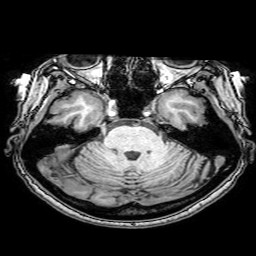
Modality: T1w
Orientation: coronal
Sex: female
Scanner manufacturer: philips
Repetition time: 0.008184 s
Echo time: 0.00376 s